Question: This is a heatmap showing the profit of each employee (rows) for different tasks (columns). Task 1 requires exactly 2 people; Task 2 requires exactly 1 person; Task 3 requires exactly 1 person; Task 4 requires exactly 2 people; Task 5 requires exactly 2 people. Under the constraint that each task must have exactly the required number of people, what is the maximum total profit achievable by assigning employees? Note: All profit values are multiples of 10. Each task's total profit is the sum of the profits contributed by one or more people assigned to that task; not every task must be completed. Each person can be assigned to at most one task.
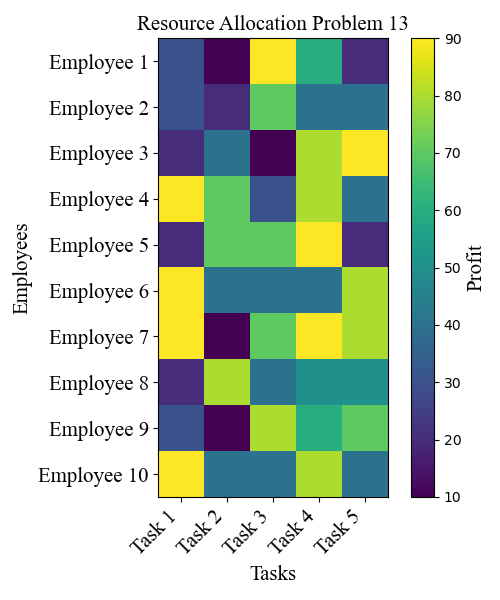
Answer: 700